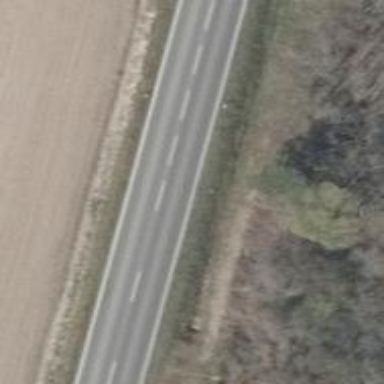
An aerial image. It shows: Secondary road with asphalt surface.